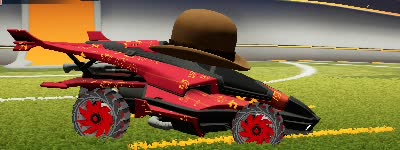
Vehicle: aftershock